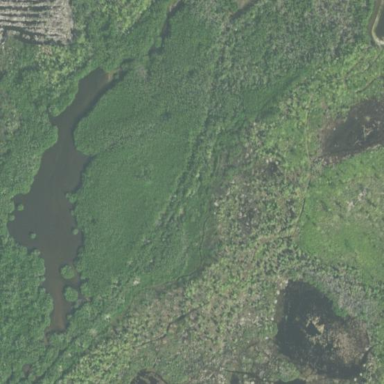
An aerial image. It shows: Wetland area with mangrove vegetation.